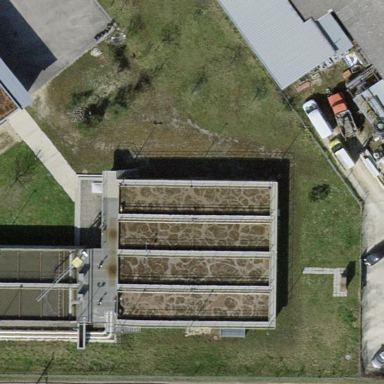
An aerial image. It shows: Body of wastewater.